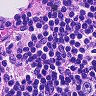
Metastatic tissue present: no